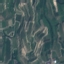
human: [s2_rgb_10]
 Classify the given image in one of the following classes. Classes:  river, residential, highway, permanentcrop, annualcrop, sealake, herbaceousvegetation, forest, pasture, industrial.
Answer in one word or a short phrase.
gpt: PermanentCrop